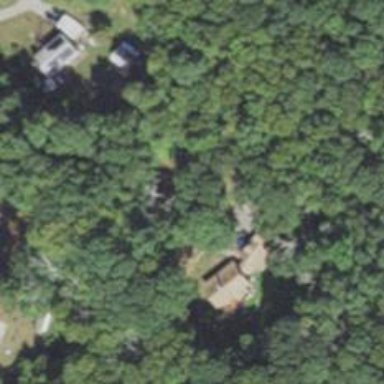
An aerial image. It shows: Residential driveway.